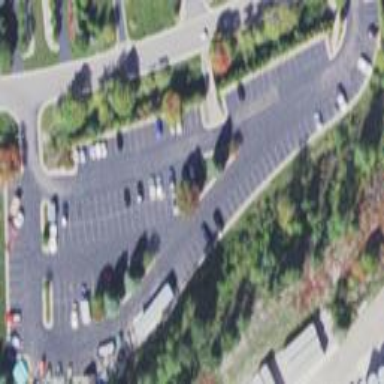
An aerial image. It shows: Parking area.